Question: I took so many attempts for the RPA practice questions, the only question I did wrong is this particular question, can someone help me for the explanation?

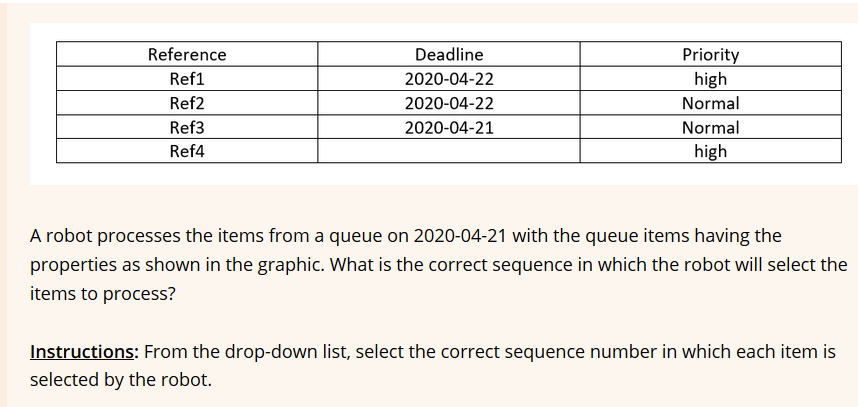
Answer: I think the <URL> give the best explanation of how queues are processed:
> Processing Order Within any given queue the transactions are processed
in a hierarchical manner, according to this order:Items that have a Deadline, as follows:
a. in order of Priority; and
b. according to the set Deadline for items with the same Priority.Items with no Deadline, in order of Priority, and
a. according to the
rule First In, First Out for items with the same Priority.
So basically, if the item has a deadline value then it will run the task according to that date deadline using the priority. Your example should then grab Ref1 because of the priority, then Ref3 because of the early date, then Ref2, then Ref4. When the item does not have a deadline, it simply uses the first-in-first-out method and processes them in order so Ref4 priority doesn't matter.